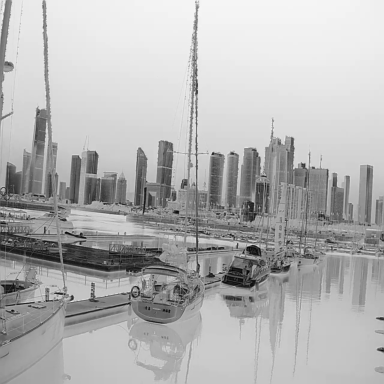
There are eight objects shown in the infrared image, including four sailboats, and four canoes.